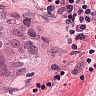
Metastatic tissue present: yes